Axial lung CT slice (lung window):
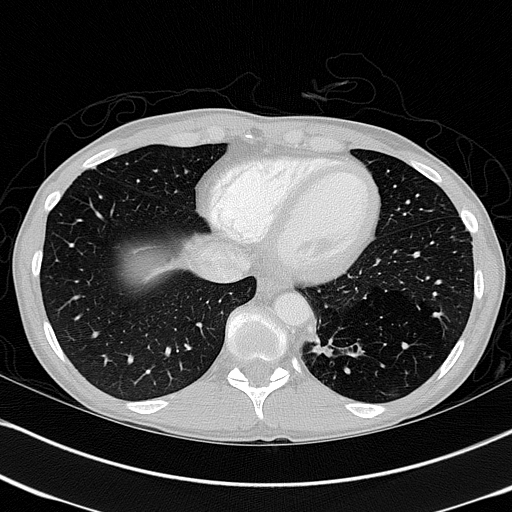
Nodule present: no